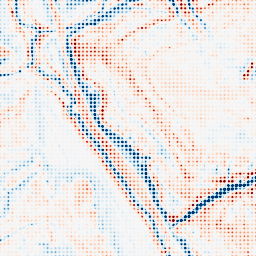
Category: edge_preserving
Decomposition family: bilateral
Decomposition parameters: d: 21
sigma_color: 75
sigma_space: 25
Upsampling method: sinc_hamming
Upsampling parameters: scale: 8
kernel_size: 4
Upsampling scale: 8